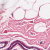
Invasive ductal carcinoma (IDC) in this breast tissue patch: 0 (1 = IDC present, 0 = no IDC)